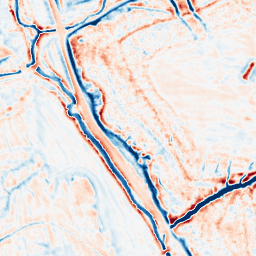
Category: edge_preserving
Decomposition family: bilateral
Decomposition parameters: d: 15
sigma_color: 50
sigma_space: 100
Upsampling method: cubic_mitchell
Upsampling parameters: scale: 4
Upsampling scale: 4